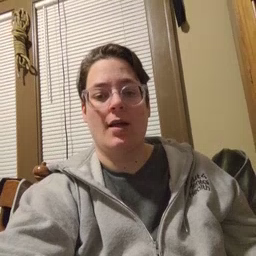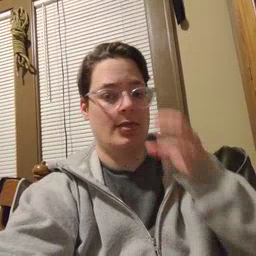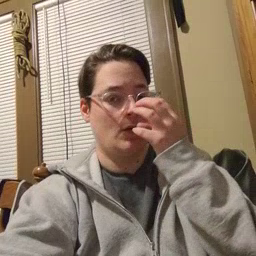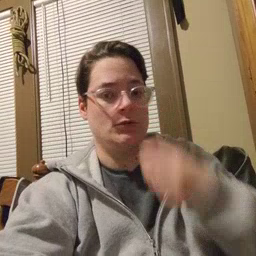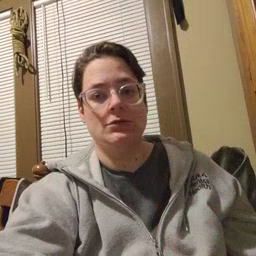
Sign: clown